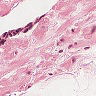
Metastatic tissue present: no